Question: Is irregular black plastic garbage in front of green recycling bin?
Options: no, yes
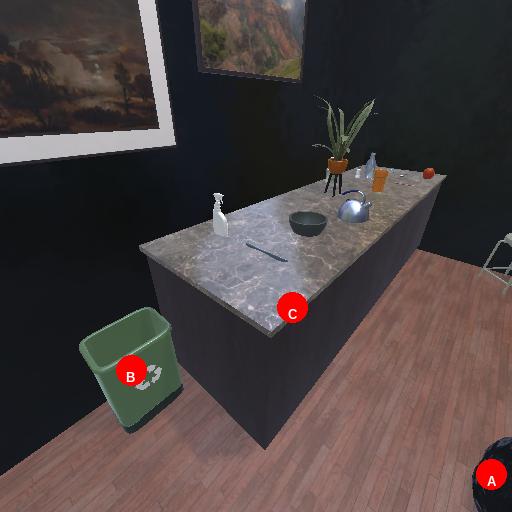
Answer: no